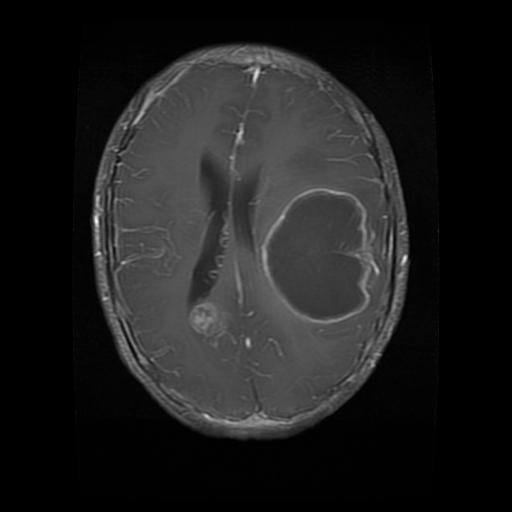
Label: glioma